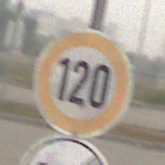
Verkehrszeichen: Geschwindigkeit120
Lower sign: EndeUeberholverbotKraftfahrzeuge
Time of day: MorningAfternoon
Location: Outdoor (Suburban)
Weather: Overcast
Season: NotSpecified
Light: Natural